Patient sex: F
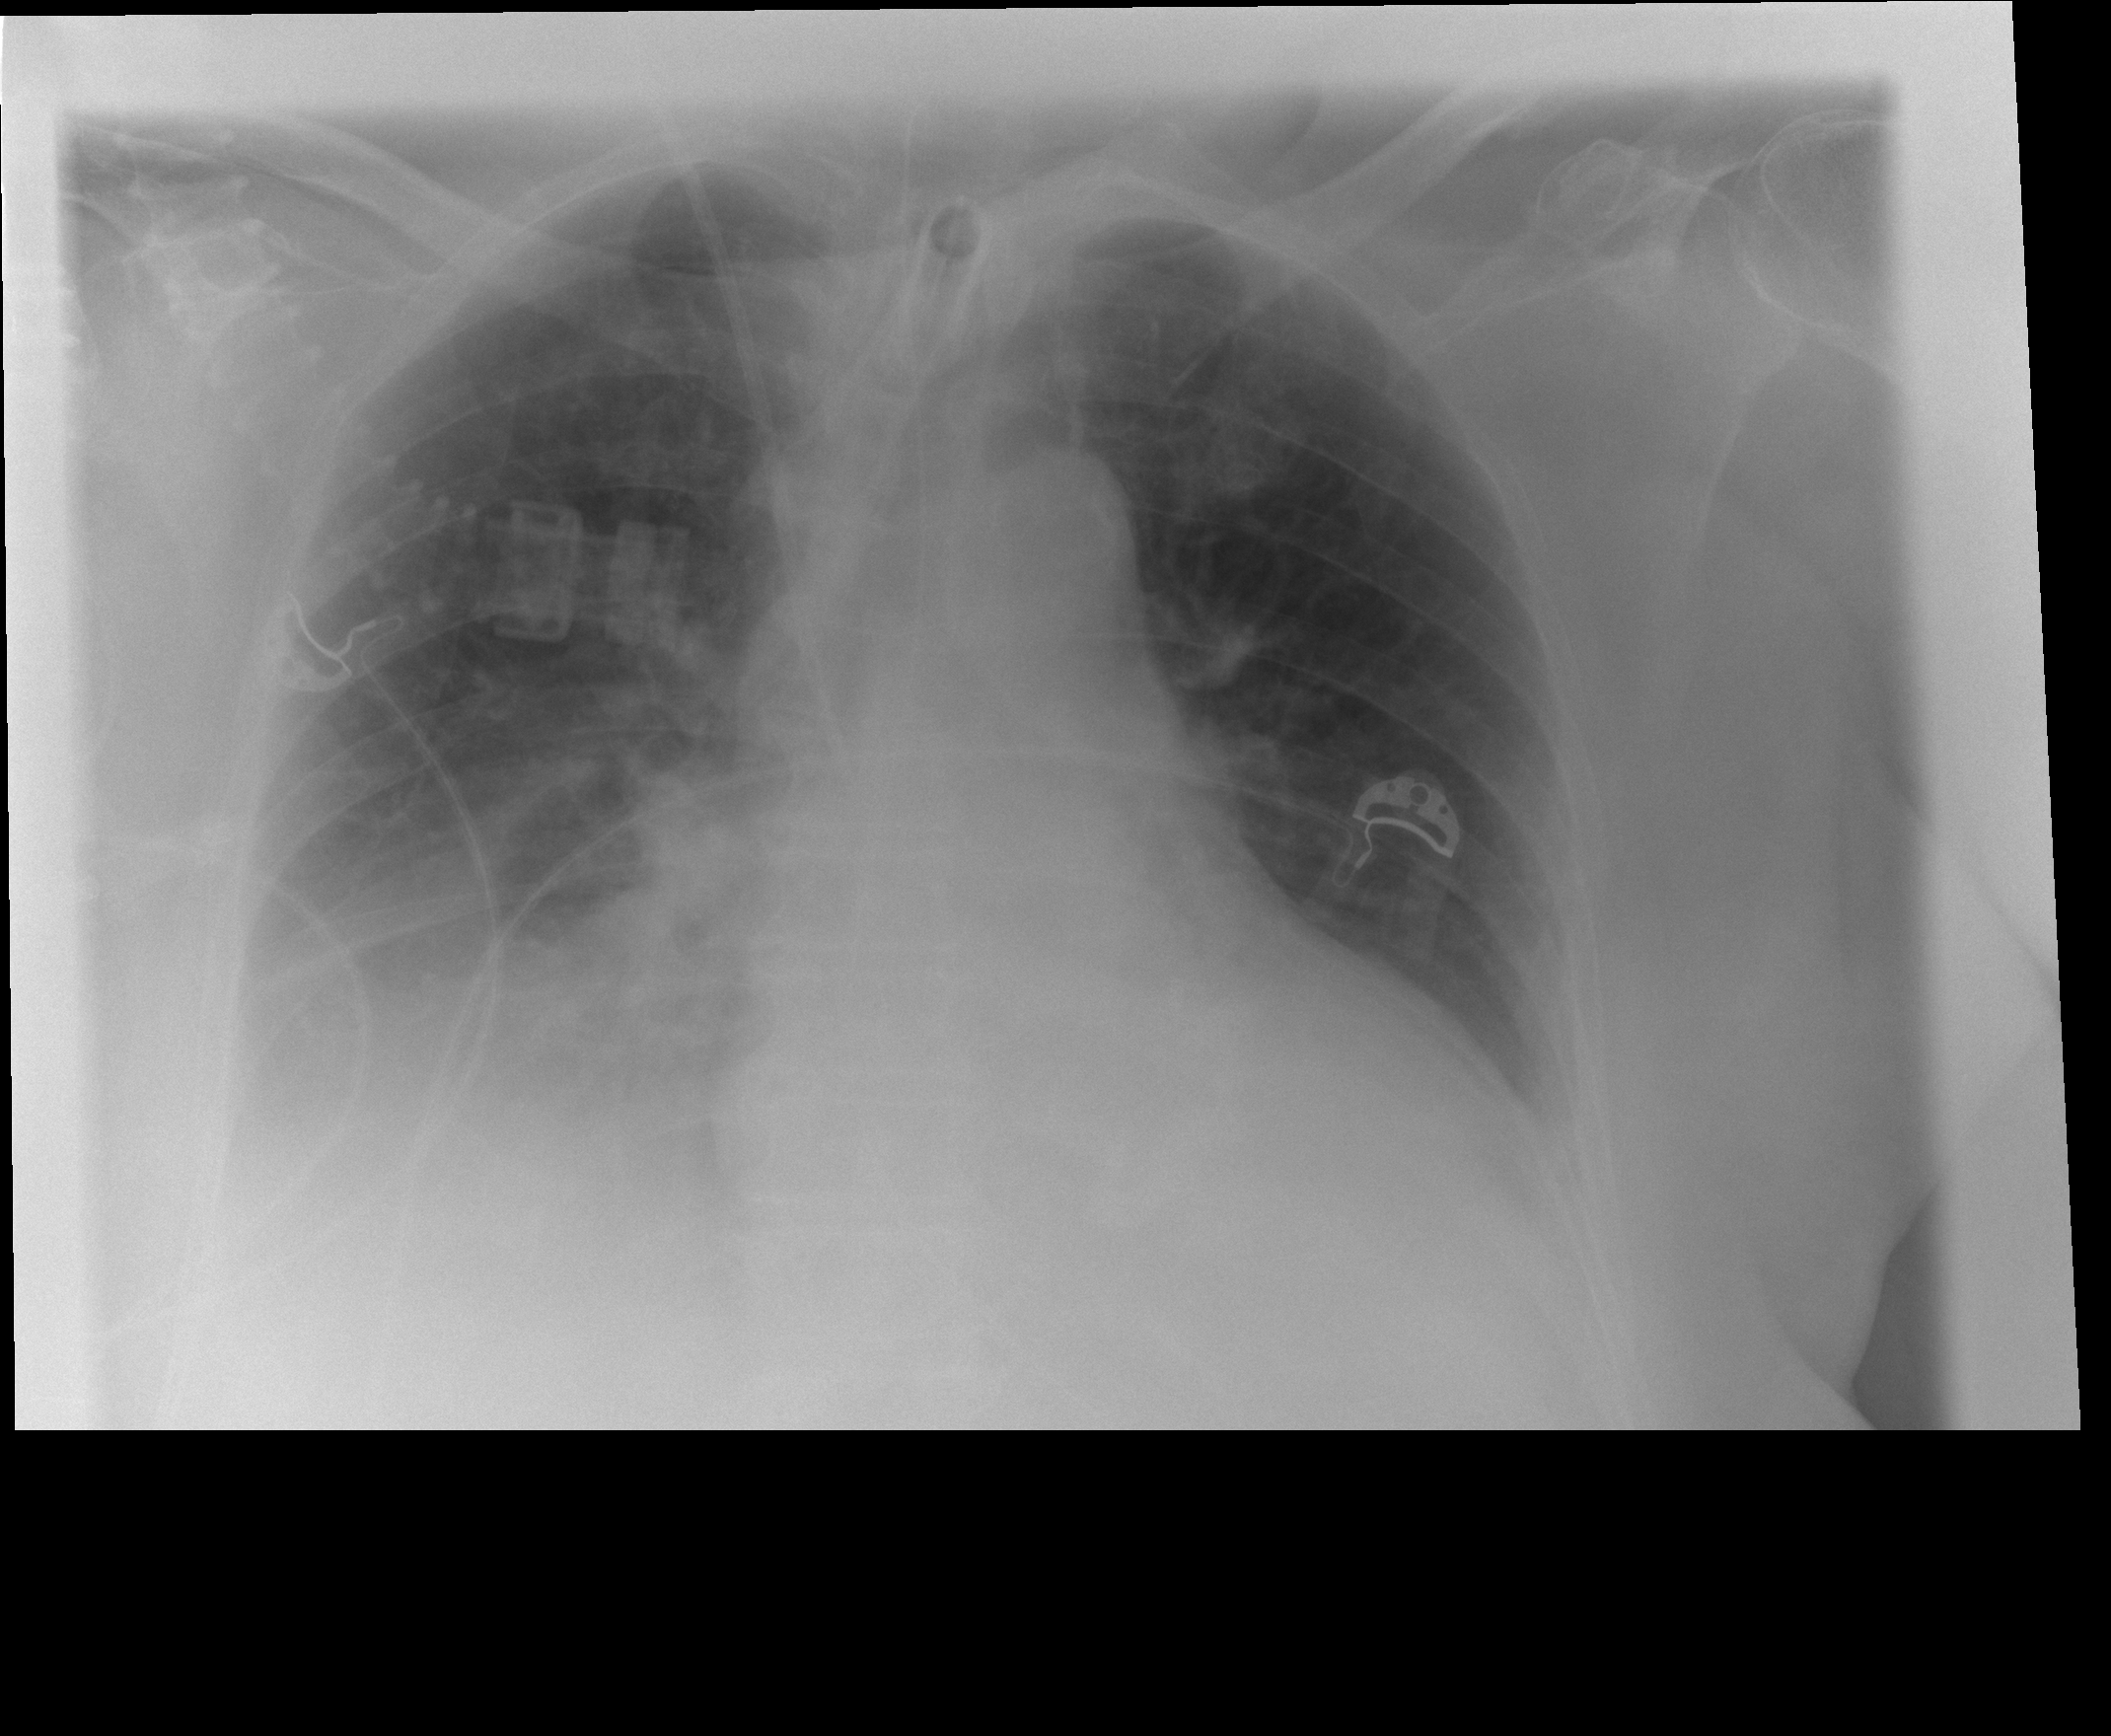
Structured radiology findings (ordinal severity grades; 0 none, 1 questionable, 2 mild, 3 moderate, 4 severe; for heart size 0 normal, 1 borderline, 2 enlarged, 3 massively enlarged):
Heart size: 2
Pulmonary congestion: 1
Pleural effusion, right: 2
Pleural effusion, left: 2
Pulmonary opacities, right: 1
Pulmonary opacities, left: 0
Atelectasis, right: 2
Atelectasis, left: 2